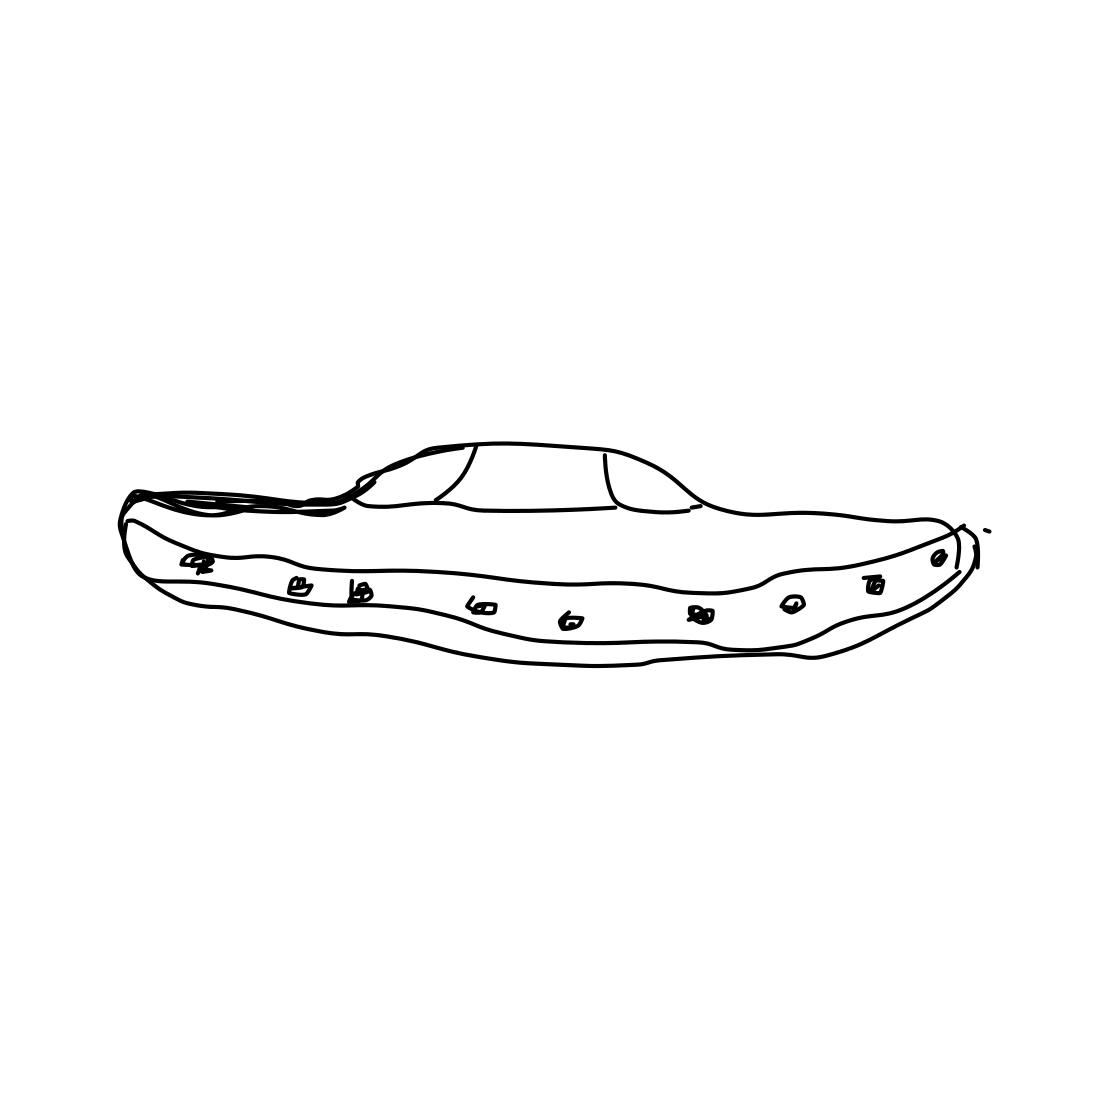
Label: flying saucer